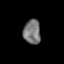
Tissue: lung
Cell type: Epithelial cells
Senescence score: 0.1941
Nuclear area (px): 404
Mean DAPI intensity: 120.225